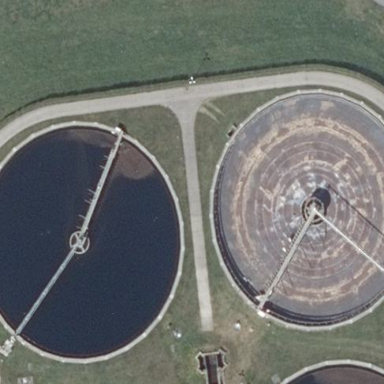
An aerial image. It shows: Image of wastewater.